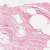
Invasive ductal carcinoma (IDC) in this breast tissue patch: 0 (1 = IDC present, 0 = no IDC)